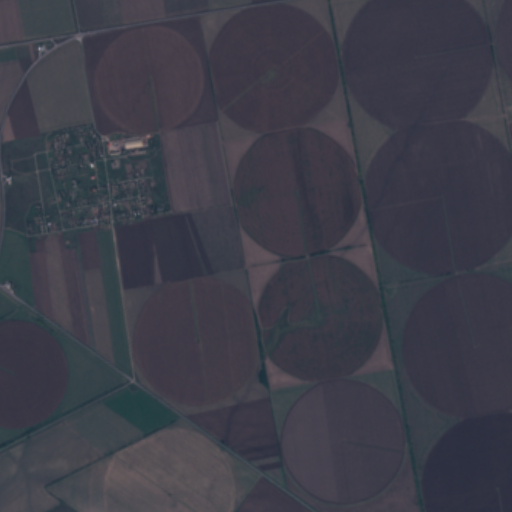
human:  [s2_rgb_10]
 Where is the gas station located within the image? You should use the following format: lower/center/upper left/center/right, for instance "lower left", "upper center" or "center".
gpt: The gas station is located in the center left of the image.
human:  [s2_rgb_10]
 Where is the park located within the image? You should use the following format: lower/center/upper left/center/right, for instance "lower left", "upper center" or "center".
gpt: The park is located in the center left of the image.
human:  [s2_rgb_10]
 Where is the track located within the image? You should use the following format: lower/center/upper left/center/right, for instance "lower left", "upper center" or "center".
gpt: There is no track in the image.